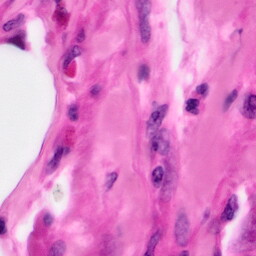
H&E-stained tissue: Pancreatic